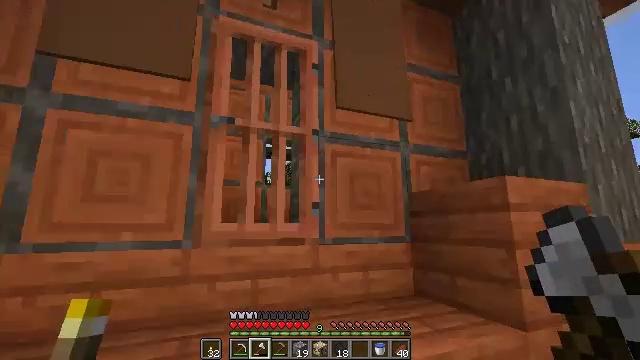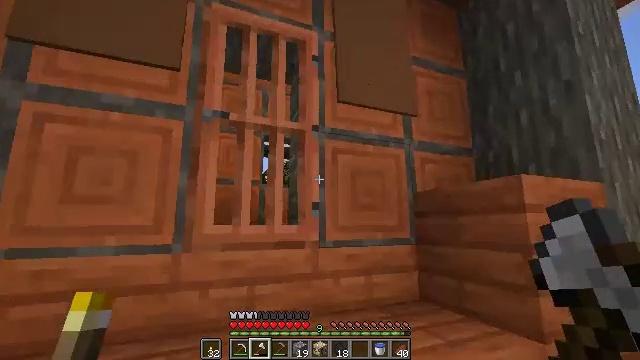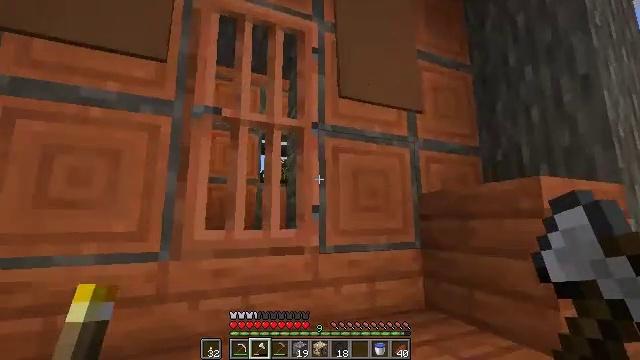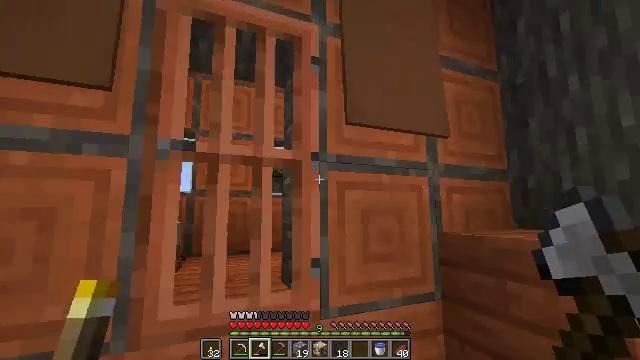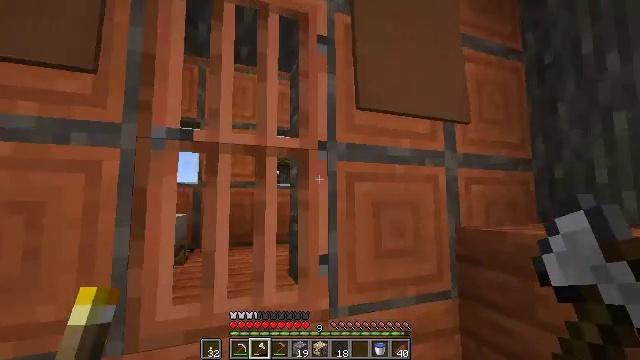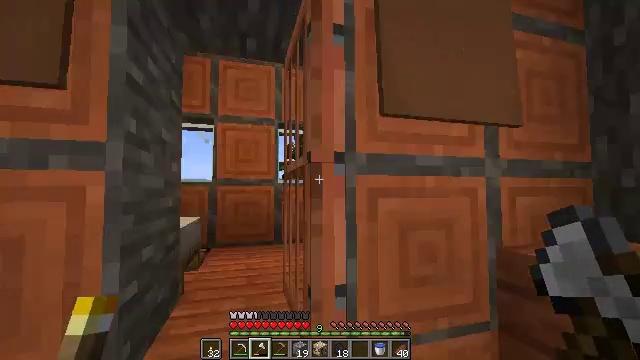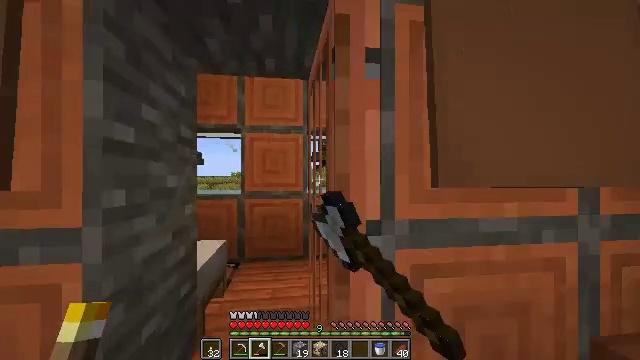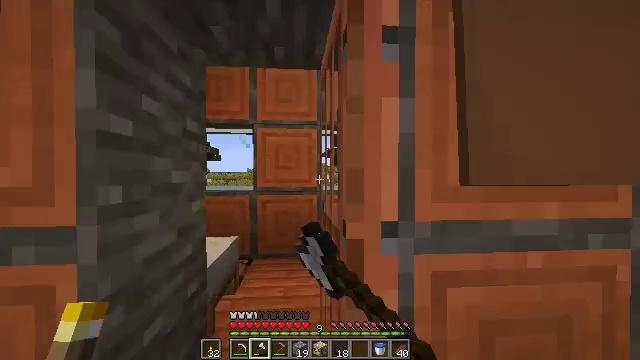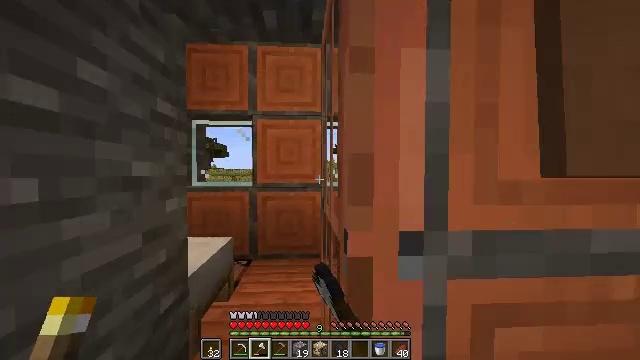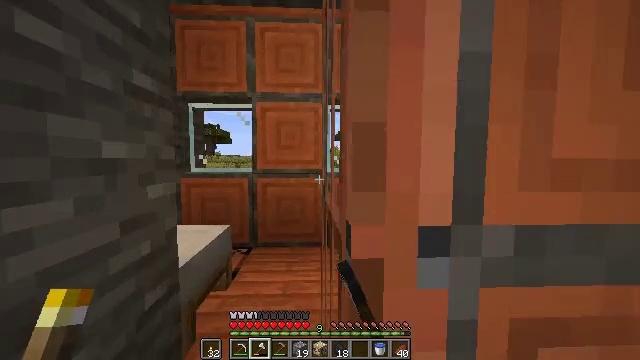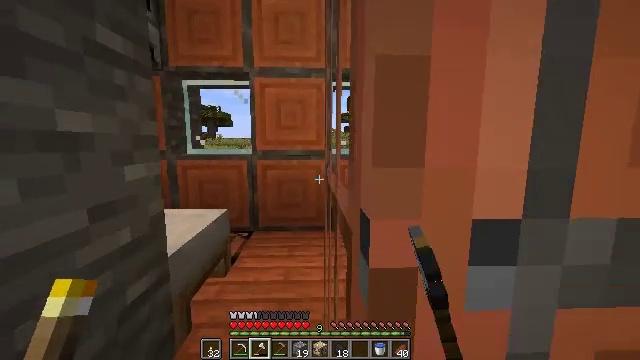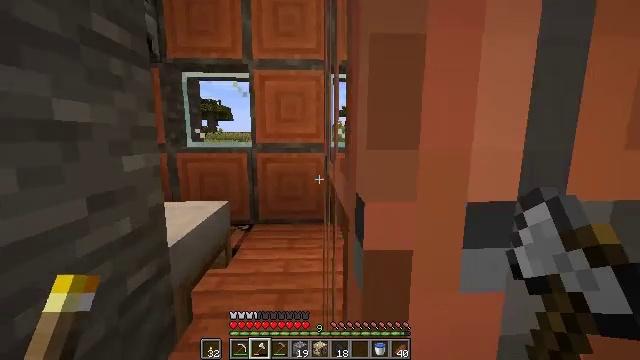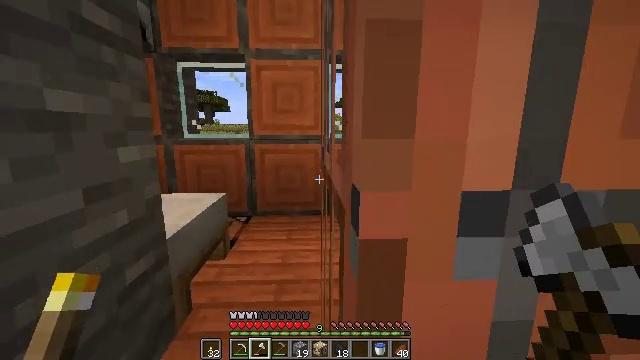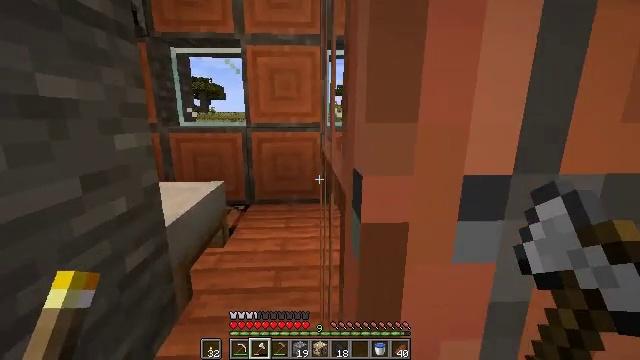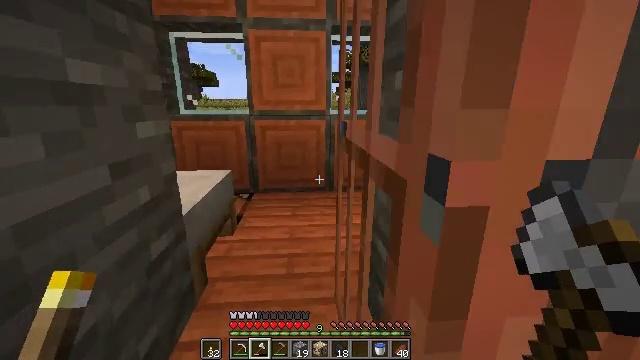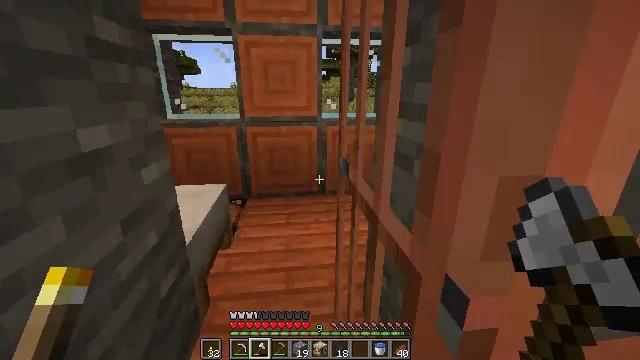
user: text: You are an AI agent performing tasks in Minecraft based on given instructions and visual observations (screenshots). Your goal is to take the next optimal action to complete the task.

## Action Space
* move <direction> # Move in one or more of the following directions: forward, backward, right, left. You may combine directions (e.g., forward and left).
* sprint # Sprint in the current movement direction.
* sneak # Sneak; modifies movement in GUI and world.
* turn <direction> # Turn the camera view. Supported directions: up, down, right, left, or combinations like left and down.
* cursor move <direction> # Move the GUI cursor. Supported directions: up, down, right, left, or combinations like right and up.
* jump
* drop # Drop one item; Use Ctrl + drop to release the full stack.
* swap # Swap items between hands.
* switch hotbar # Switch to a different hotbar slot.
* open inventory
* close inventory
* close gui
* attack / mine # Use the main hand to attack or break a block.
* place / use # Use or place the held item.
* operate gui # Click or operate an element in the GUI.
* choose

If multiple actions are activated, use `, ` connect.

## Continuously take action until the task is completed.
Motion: motion action
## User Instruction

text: Attack the composter to add it to your inventory.
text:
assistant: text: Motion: move forward
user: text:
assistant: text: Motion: move forward
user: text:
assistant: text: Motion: move forward, turn down
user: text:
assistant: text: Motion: move forward, turn left and down
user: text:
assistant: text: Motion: move forward, turn left and down, use / place
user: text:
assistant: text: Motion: move forward, turn left and down, use / place
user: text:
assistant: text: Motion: move forward, turn left
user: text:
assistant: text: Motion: move forward, turn left
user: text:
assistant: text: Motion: move forward, turn down
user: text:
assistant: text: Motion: move forward, turn down
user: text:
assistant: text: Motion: move forward, turn down
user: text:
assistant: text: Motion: move forward, turn down
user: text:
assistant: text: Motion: move forward and move left, turn down
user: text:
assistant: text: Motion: move forward and move left, turn right and down
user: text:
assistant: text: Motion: move forward and move left, turn right and down
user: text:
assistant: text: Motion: move forward and move left, turn right and down
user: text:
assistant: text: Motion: move forward and move left, turn right and down
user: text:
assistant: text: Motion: move forward and move left, turn right
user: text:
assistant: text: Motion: move forward and move left, turn right
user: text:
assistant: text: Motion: move forward and move left, turn right
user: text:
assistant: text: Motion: move forward, turn right and down
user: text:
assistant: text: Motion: move forward, turn right and down
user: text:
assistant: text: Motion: move forward, turn right and down
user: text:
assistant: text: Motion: move forward, turn right
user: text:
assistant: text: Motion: move forward, turn right
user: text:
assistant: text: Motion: move forward, turn right and up
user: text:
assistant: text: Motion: attack / mine
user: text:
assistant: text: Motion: attack / mine
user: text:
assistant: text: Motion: attack / mine
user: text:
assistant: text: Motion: attack / mine